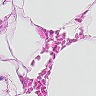
Metastatic tissue present: no